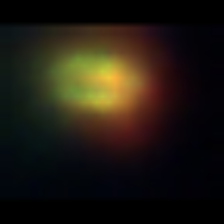
Taxon: NanoPlankton
Group: Other